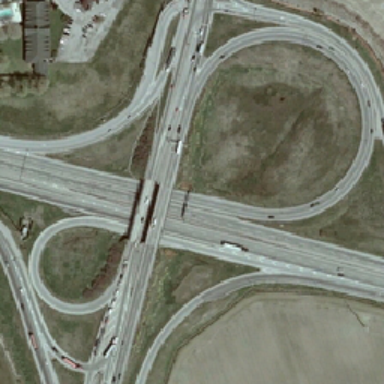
There are many winding roads on the land .